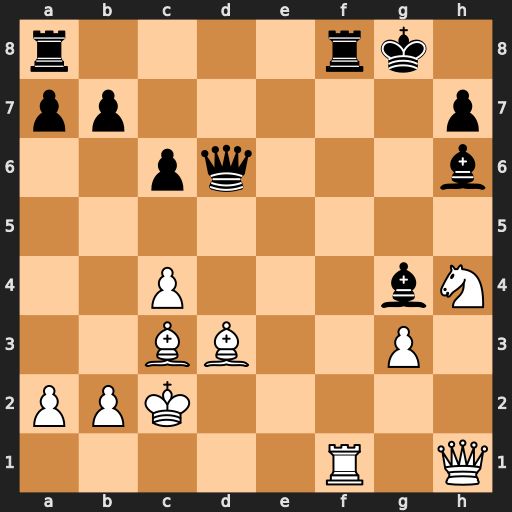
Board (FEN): r4rk1/pp5p/2pq3b/8/2P3bN/2BB2P1/PPK5/5R1Q
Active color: w
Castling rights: -
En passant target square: -
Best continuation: Bxh7+ Kxh7 Qe4+ Rf5 Nxf5